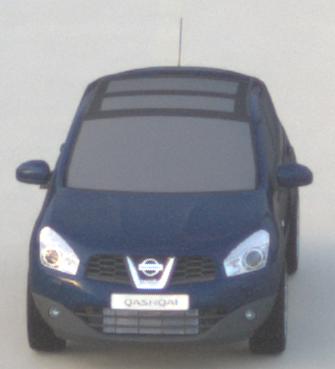
Make: Nissan
Model: Qashqai 1.6
Detailed model: Qashqai (J10)
Model produced from: 2010/03
Model produced until: 2010/08
Doors: 5
Color: blue
Road condition: dry road
Daytime: sunrise or sunset
Contrast: low contrast